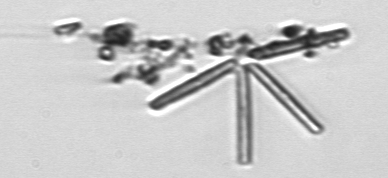
Label: Thalassionema